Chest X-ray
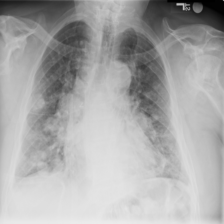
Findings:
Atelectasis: negative
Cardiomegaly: negative
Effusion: negative
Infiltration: negative
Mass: negative
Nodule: negative
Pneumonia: negative
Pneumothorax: positive
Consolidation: negative
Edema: negative
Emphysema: negative
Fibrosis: negative
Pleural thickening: negative
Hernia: negative